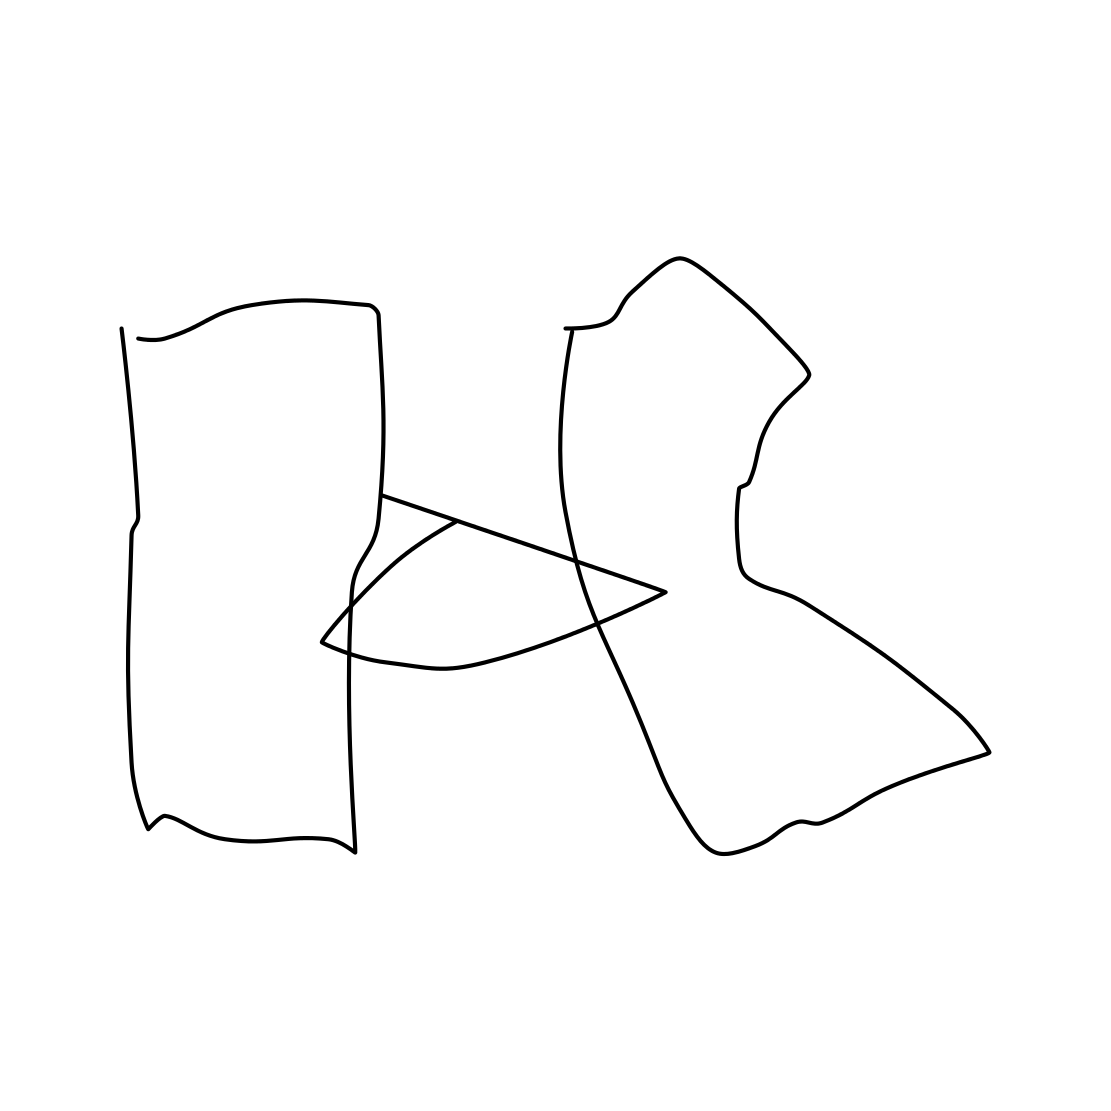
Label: binoculars